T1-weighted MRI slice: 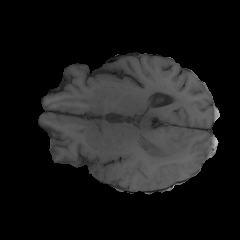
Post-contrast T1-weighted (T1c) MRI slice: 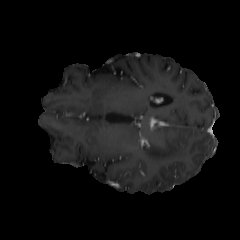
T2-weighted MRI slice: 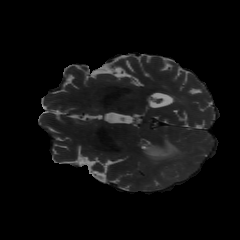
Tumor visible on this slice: yes